Aerial crown-view tile of a tropical tree (Barro Colorado Island, Panama), acquired 20250217:
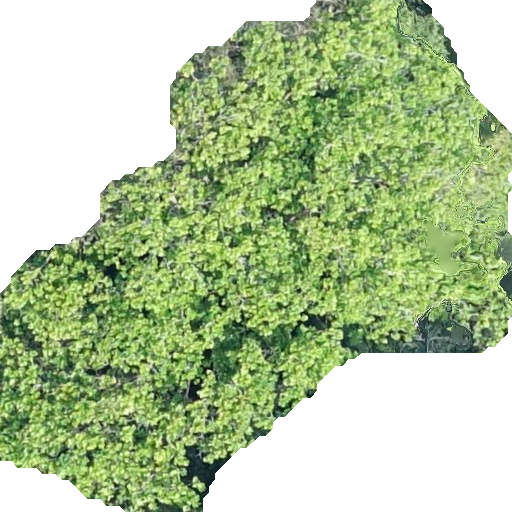
Species: Anacardium excelsum
GBIF accepted scientific name: Anacardium excelsum
Crown area: 262.038 m²